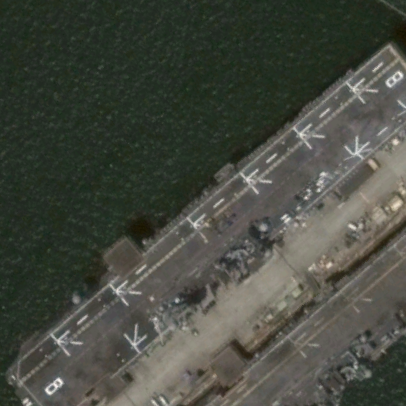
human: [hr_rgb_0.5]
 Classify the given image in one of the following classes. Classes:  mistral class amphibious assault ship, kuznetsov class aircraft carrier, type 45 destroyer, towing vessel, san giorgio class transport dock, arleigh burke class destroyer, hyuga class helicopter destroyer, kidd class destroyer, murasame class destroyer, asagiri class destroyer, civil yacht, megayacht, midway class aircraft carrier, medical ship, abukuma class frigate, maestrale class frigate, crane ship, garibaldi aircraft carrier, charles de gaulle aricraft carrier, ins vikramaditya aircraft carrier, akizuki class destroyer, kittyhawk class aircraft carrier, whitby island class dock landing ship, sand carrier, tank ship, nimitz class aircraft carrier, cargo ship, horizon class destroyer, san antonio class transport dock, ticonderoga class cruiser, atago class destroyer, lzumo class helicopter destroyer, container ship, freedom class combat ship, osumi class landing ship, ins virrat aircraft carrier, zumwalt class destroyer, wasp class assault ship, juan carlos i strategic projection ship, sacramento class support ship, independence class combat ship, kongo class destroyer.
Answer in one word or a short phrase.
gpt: Wasp class assault ship